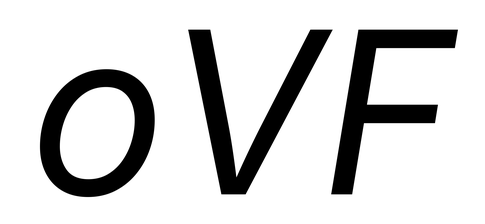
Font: Inter-Italic_Italic